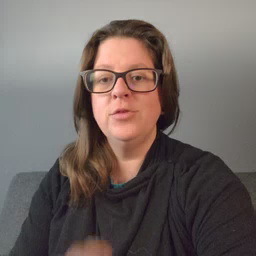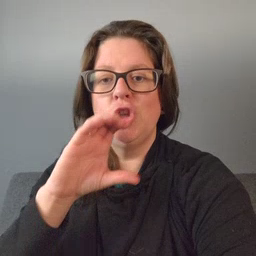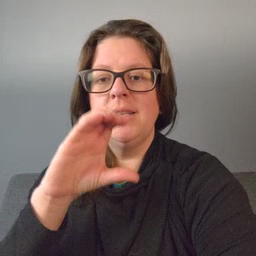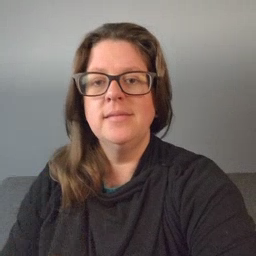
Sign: chocolate